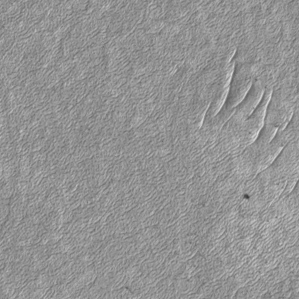
Label: frost